如图，在直角梯形$ABCD$中，$AD \parallel BC$，$\angle D = 90^\circ$，如果对角线$AC \perp AB$，那么$\frac{CD}{AC}$的值是（\quad）

\vspace{0.5em}

\noindent A. $\sin B$ \quad\quad B. $\cos B$ \quad\quad C. $\tan B$ \quad\quad D. $\cot B$
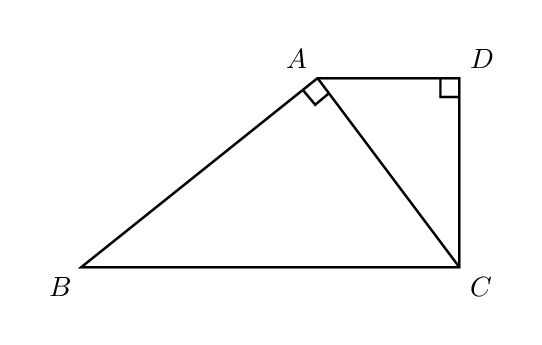
【解答】
【答案】B

【分析】本题考查了三角函数的比值关系，平行线的性质，熟悉掌握角三角函数的比值关系是解题的关键。利用角的等量代换和三角函数的比值关系求解即可。

【详解】解：$\because \angle D = 90^\circ$，
$\therefore \cos\angle ACD = \frac{CD}{AC}$，

$\because AD \parallel BC$，
$\therefore \angle DCB = 180^\circ - \angle D = 180^\circ - 90^\circ = 90^\circ$，

$\because AC \perp AB$，
$\therefore \angle CAB = 90^\circ = \angle DCB$，

$\therefore \angle ACD + \angle ACB = 90^\circ$，$\angle B + \angle ACB = 90^\circ$，
$\therefore \angle B = \angle ACD$，

$\therefore \cos\angle ACD = \frac{CD}{AC} = \cos B$，

故选：B。